Question: I have got a View in my Layout. I want to change the Bitmap and the Button to horizontal View, without changing the Application View. The Application is always in Vertical position, so it's doing nothing when I change the rotation.
How is this possible like in the picture bellow? I am not good at layouts, took me days to only do that thing bellow.

'''
<LinearLayout xmlns:android="http://schemas.android.com/apk/res/android"
xmlns:tools="http://schemas.android.com/tools"
android:layout_width="match_parent"
android:layout_height="match_parent"
android:background="#FFFFFF"
android:orientation="vertical"
tools:context=".MainActivity" >
<LinearLayout
android:layout_gravity="right"
android:id="@+id/paint_colors"
android:layout_width="wrap_content"
android:layout_height="wrap_content"
android:orientation="horizontal" >
</LinearLayout>
<com.example.drawing.DrawingView
android:id="@+id/drawing"
android:layout_width="fill_parent"
android:layout_height="0dp"
android:layout_marginBottom="3dp"
android:layout_marginTop="3dp"
android:layout_weight="1"
android:background="#FFFFFFFF" />
<LinearLayout
android:layout_width="wrap_content"
android:layout_height="wrap_content"
android:layout_gravity="center"
android:orientation="vertical" >
<LinearLayout
android:layout_width="wrap_content"
android:layout_height="50dp"
android:layout_gravity="center"
android:orientation="horizontal" >
<Button
android:id="@+id/clear"
android:layout_width="306dp"
android:layout_marginBottom="3dp"
android:layout_height="wrap_content"
android:background="#009fca"
android:contentDescription="@string/clear"
android:text="Do clear" />
</LinearLayout>
</LinearLayout>
</LinearLayout>
'''
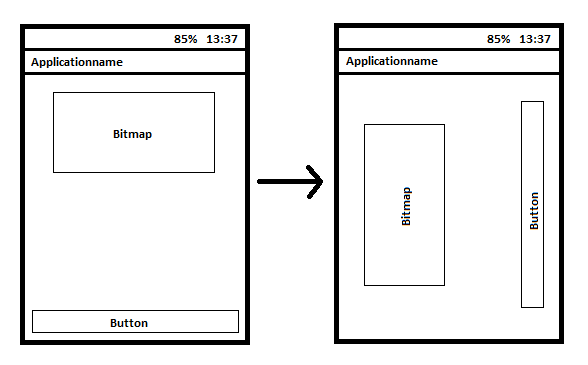
Answer: in the xml layout you can use "rotation"
'''
<ImageView
android:layout_width="fill_parent"
android:layout_height="fill_parent"
android:rotation="90"/>
'''
or in your activity you can say
'''
myImageView.setRotation(90);
'''